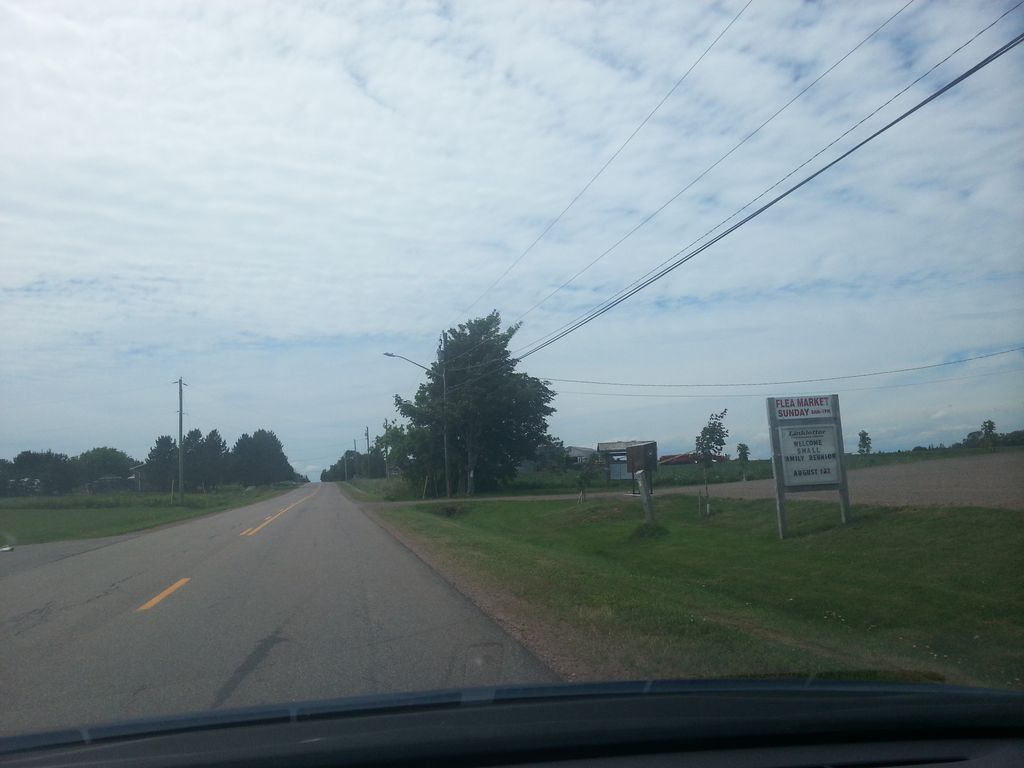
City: charlottetown